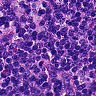
Metastatic tissue present: no